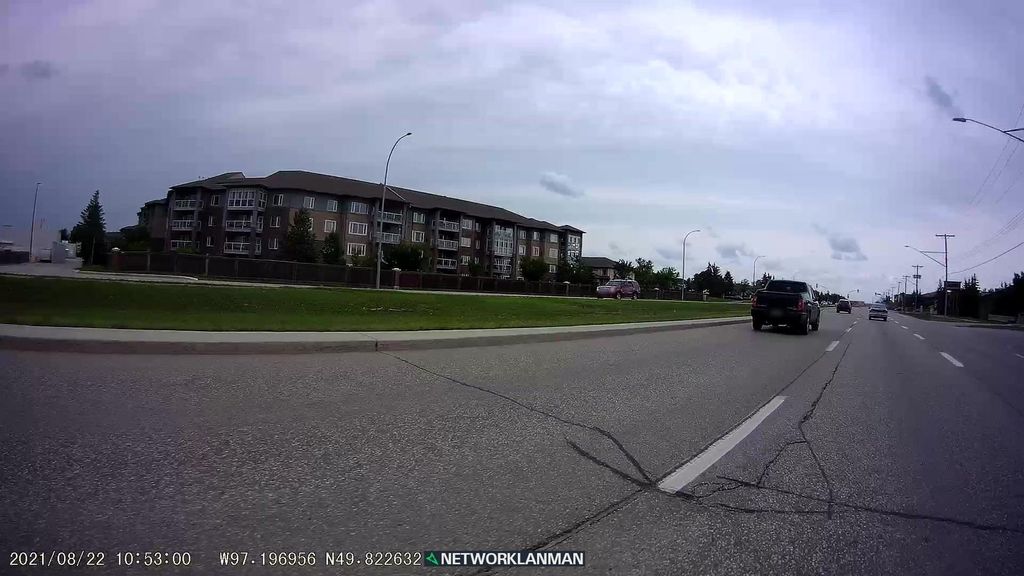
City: winnipeg